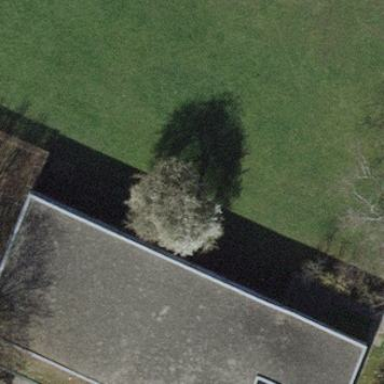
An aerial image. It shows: School building.